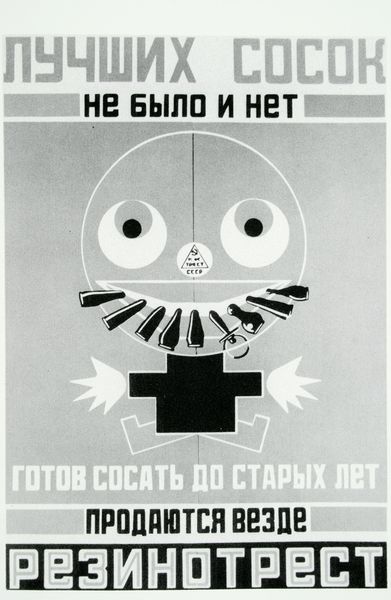
Titel: Schnullerwerbung für Rezinotrest (Gummiproduktion)
Künstler: Alexandr Rodtschenko
Standort: (Seriendruck)
Schlagwörter: kopf, mann, weiß, grau, mund, nase, schwarz, zeichnung, hund, flaschen, arme, augen, gesicht, mensch, hände, figur, kind, kreis, beine, füße, schrift, moderne, russland, modern, formen, grafik, graphik, linien, baby, werbung, farblos, hands, karikatur, nose, balken, kreuz, technik, druck, lithographie, komik, comic, politik, text, zeitung, buchstaben, kreise, plakat, überschrift, poster, zähne, männchen, eyes, typographie, pulli, schlagzeile, monster, russisch, wörter, schnuller, kommunismus, kyrillisch, t-shirt, kyrilisch, russian, sowjetunion, cccp, karikarue, kirilisch, konstuktivistisch, konsturktivismus, kyrelisch, kyrill, kzrililsch, nac, piktogram, politil, propaganda, retrospektive, webung, triangle, puppet, teeth